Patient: sex F, age 56
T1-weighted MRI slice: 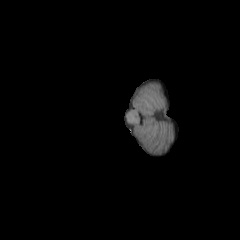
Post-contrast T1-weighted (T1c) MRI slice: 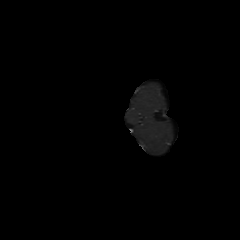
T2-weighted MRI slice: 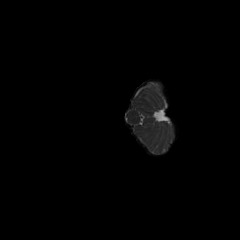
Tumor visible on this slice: no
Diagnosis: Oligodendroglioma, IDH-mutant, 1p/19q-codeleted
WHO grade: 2